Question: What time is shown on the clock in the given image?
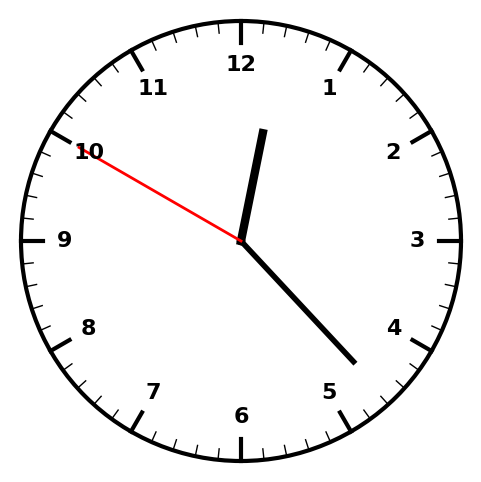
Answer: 12:22:50